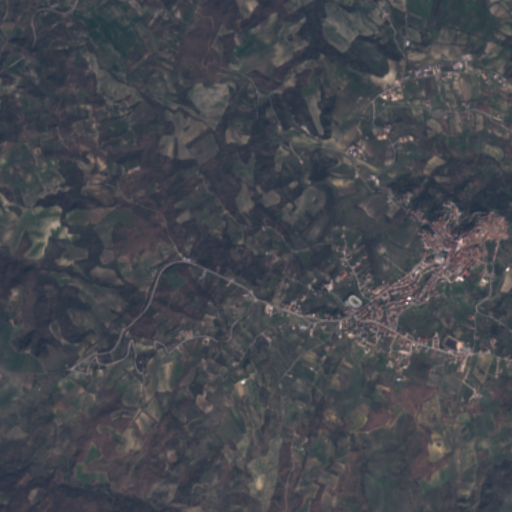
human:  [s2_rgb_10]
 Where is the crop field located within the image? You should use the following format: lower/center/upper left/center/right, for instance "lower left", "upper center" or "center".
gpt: The crop field is located in the lower left of the image.
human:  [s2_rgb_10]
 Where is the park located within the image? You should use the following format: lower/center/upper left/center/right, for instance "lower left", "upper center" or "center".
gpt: The park is located in the lower right of the image.
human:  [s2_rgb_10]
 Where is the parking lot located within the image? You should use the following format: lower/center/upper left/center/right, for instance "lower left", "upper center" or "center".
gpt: The parking lot is located in the center right of the image.
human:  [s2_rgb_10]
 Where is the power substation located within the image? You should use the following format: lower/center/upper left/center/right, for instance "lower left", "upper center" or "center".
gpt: The power substation is located in the center of the image.
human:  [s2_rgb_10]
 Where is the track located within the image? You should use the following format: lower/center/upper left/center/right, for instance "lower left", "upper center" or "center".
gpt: The track is located in the center right of the image.
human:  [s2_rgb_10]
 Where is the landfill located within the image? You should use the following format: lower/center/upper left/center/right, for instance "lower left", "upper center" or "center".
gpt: There is no landfill in the image.